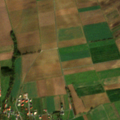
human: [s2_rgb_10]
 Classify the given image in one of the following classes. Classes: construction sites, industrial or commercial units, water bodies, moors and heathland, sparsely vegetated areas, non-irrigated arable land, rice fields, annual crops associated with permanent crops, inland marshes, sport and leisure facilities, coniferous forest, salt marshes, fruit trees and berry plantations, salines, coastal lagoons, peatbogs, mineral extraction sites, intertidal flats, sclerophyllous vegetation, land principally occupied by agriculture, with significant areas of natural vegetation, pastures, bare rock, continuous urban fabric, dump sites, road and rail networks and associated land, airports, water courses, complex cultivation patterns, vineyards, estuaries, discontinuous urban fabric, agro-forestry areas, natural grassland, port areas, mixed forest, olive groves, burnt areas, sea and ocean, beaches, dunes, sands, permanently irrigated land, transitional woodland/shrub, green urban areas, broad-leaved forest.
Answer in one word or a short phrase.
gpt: discontinuous urban fabric, non-irrigated arable land